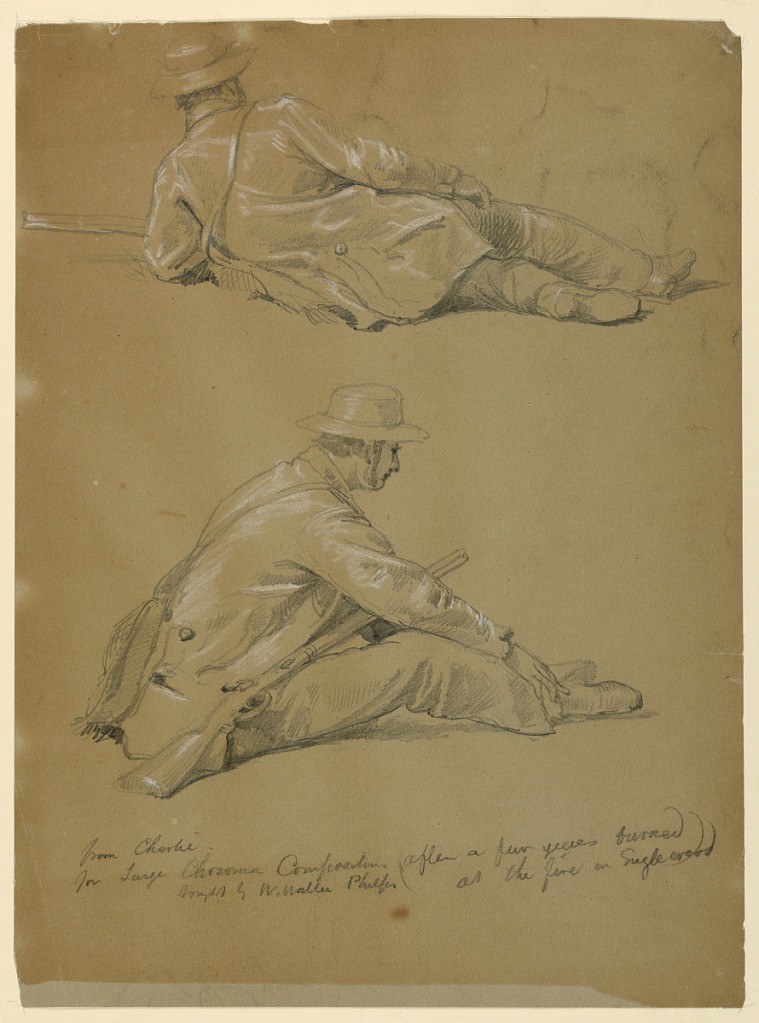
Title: Two Studies of the Artist's Son Charlie
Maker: Daniel Huntington, American, 1816–1906
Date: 1864
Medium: Graphite, white chalk on buff wove paper
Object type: Drawing
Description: Studies for painting of Chocorua. Two sketches of the artist's son, Charlie, sitting on the ground with a rifle. Above, he lays, facing away from the viewer, supported by his left elbow. Below, he sits facing right, his hands resting on his ankles. Verso: Two studies of the Catskill Mountains.